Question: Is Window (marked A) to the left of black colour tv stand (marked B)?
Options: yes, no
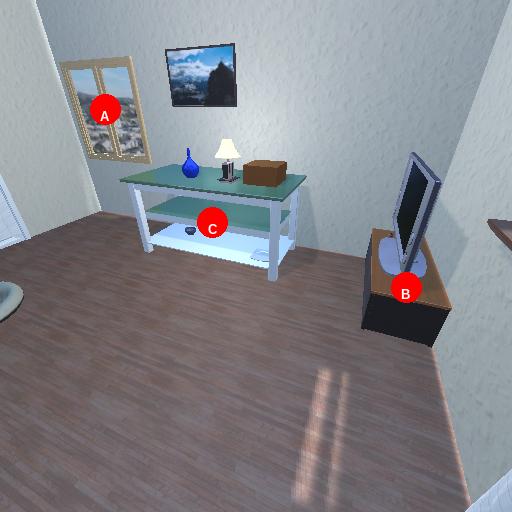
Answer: yes